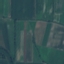
Land use / land cover: AnnualCrop